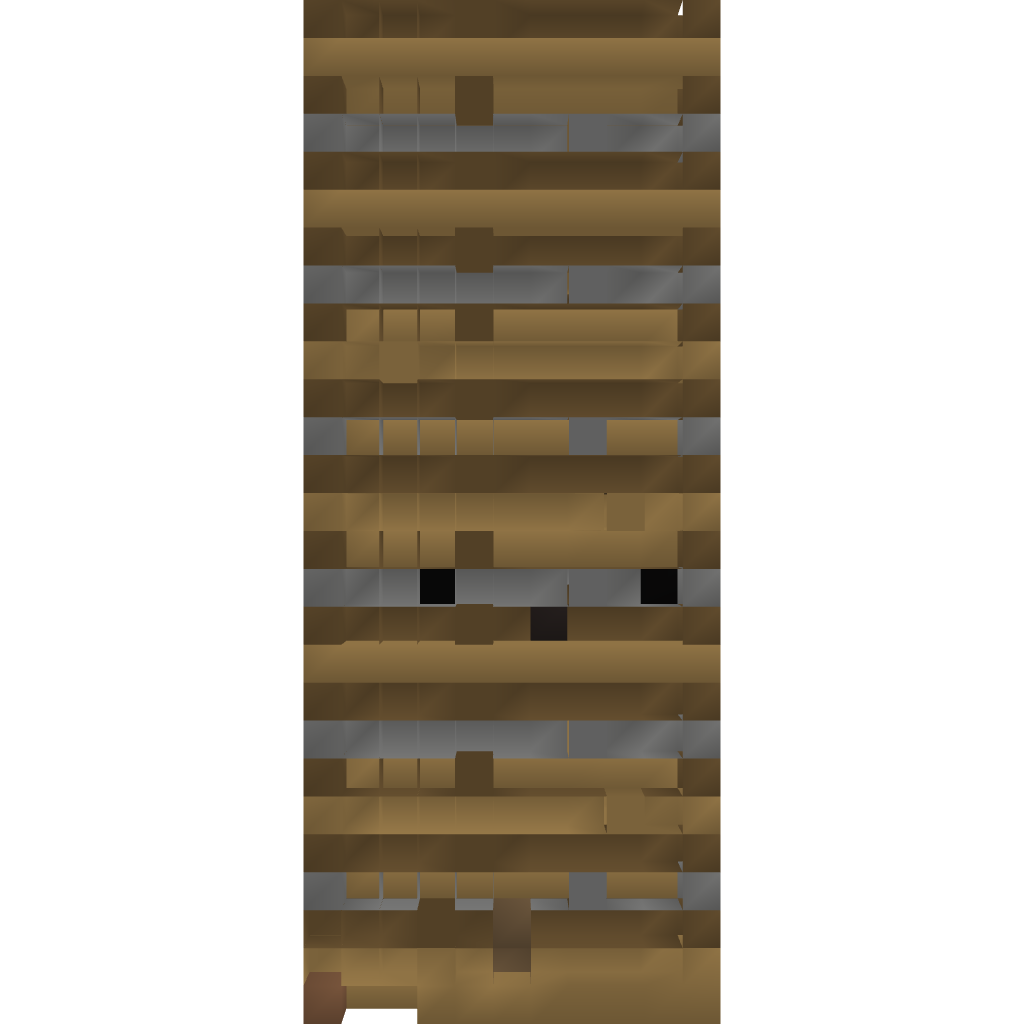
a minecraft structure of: Grunting Boar Inn Hotel - By Cybersneeze